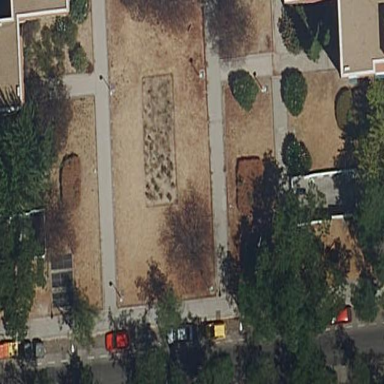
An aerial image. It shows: Garden that is leisure land.